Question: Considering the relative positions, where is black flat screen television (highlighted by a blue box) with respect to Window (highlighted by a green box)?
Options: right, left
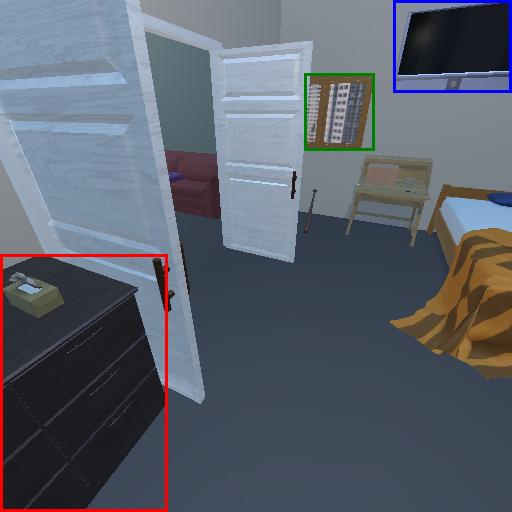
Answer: right